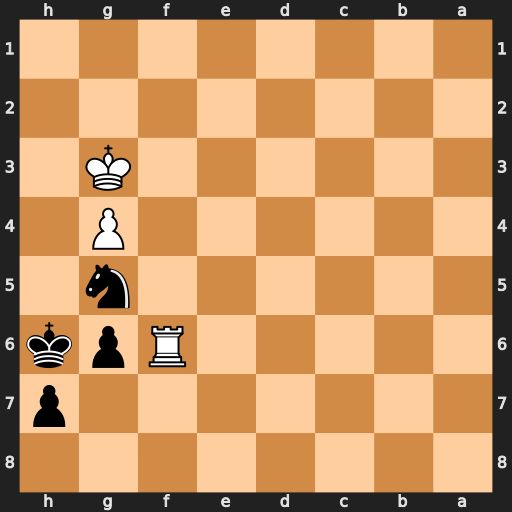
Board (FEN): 8/7p/5Rpk/6n1/6P1/6K1/8/8
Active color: b
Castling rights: -
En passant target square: -
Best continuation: Ne4+ Kf4 Nxf6 g5+ Kg7